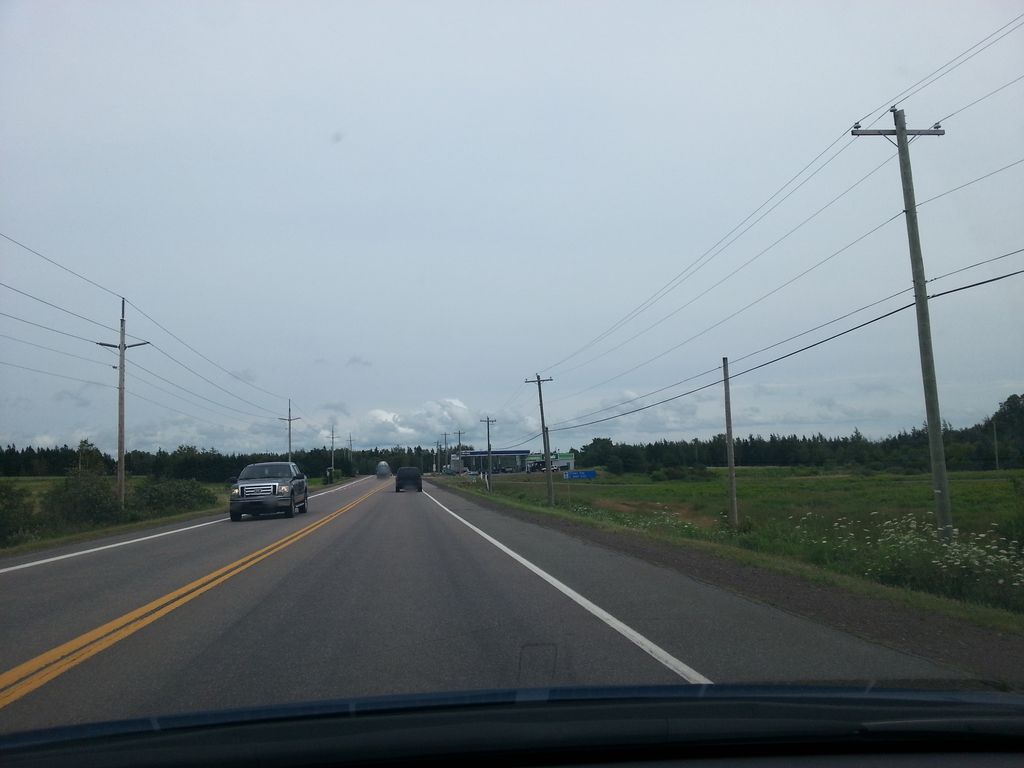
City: charlottetown